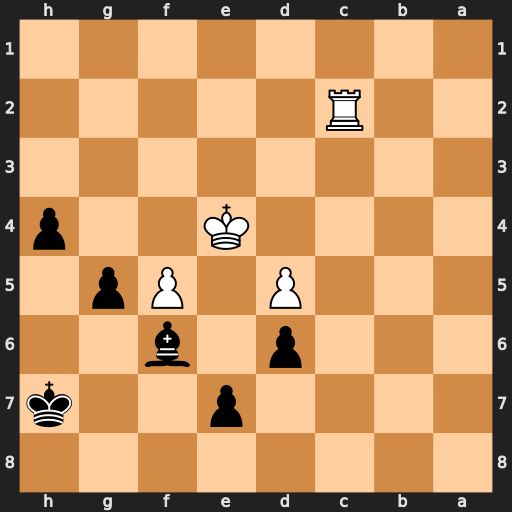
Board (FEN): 8/4p2k/3p1b2/3P1Pp1/4K2p/8/2R5/8
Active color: b
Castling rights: -
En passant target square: -
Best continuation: Kh6 Kf3 Kh5